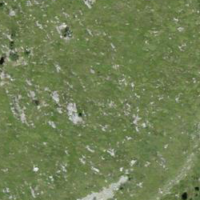
EUNIS habitat code: 26
Species observed at this site:
Marmota marmota